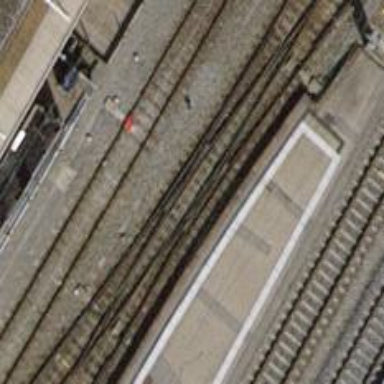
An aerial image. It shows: Electrified rail siding with contact line.